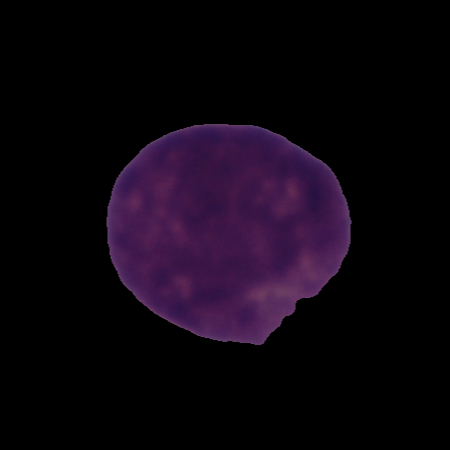
Label: cancer